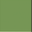
Piece: xx